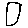
Label: circle